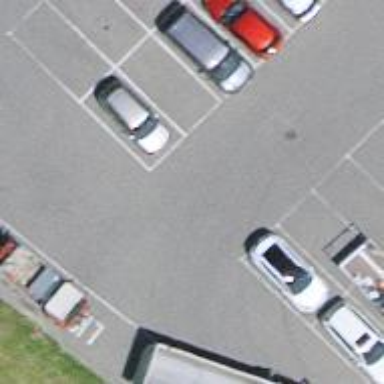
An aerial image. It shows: Parking aisle designated as service road.